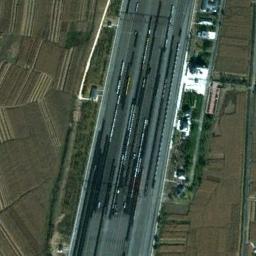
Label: railway